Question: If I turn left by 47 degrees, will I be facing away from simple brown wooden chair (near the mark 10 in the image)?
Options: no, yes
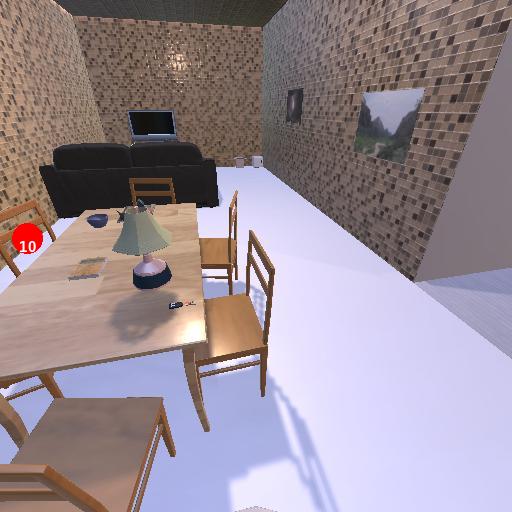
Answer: no